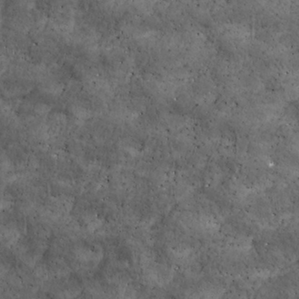
Label: non_frost